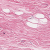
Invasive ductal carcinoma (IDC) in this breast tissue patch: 0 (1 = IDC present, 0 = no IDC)